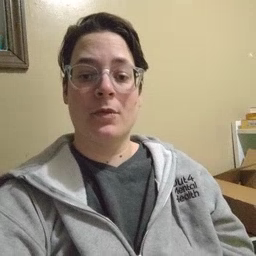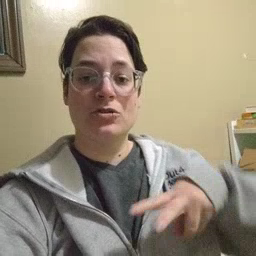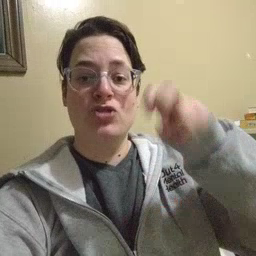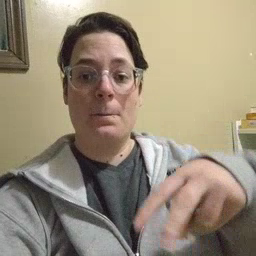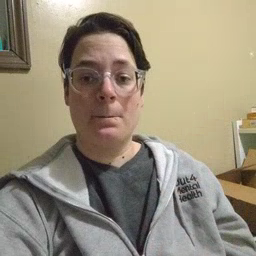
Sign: jump